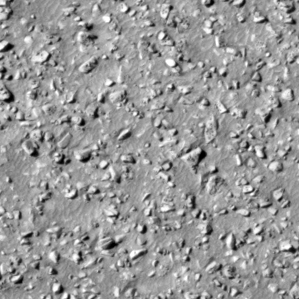
Label: non_frost